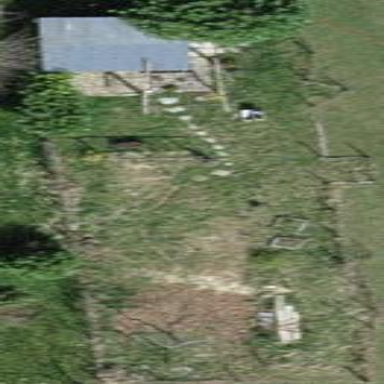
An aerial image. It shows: Garden that is leisure land.